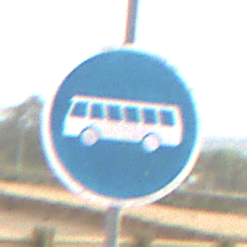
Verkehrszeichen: Busssonderstreifen
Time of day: MorningAfternoon
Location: Outdoor (Suburban)
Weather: PartlyCloudy
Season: NotSpecified
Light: Natural